Field crop: maize
Growth stage: 2
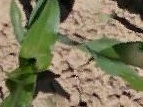
Species: maize